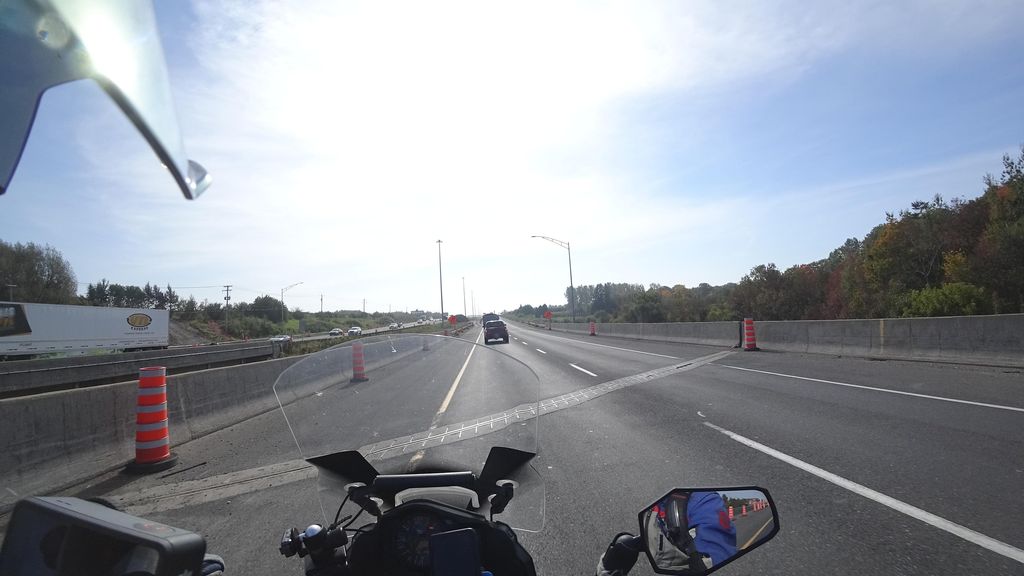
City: quebec_city